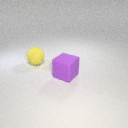
large yellow rubber sphere behind large purple rubber cube